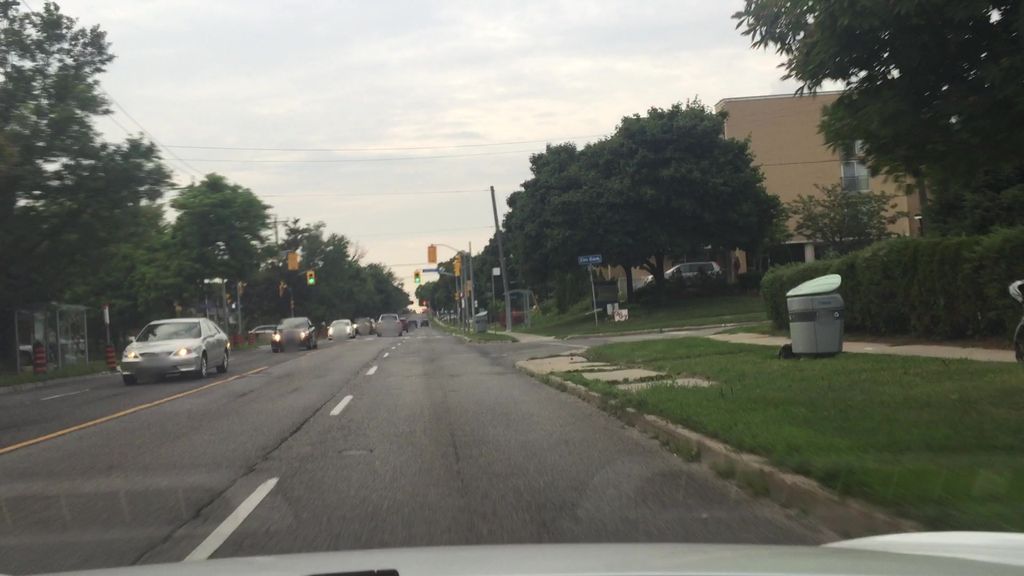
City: toronto